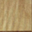
Piece: xx